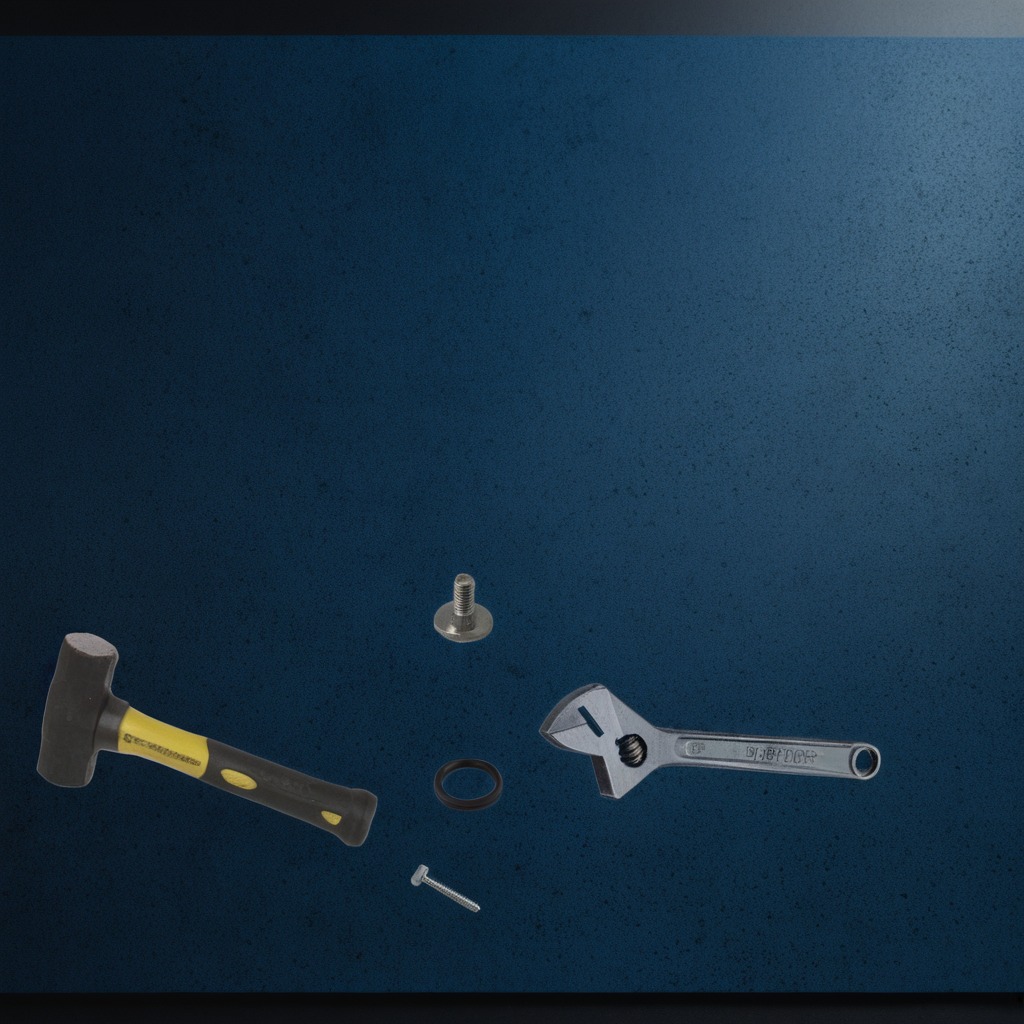
A rubber Oring, a hammer, an iron nail, a metal machine screw, and a wrench are lying on the granite tabletop.